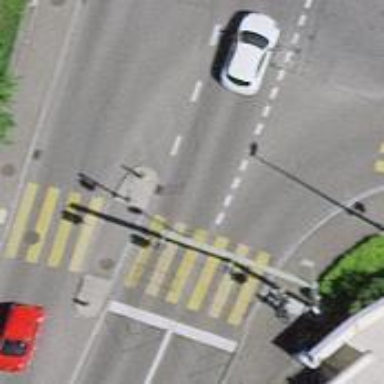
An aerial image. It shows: Crossing with zebra markings regulated by traffic signals.